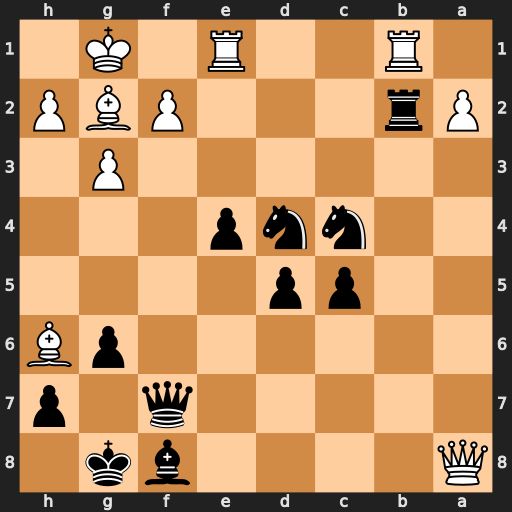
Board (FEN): Q4bk1/5q1p/6pB/2pp4/2nnp3/6P1/Pr3PBP/1R2R1K1
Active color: b
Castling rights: -
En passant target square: -
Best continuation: Qxf2+ Kh1 Qxg2#